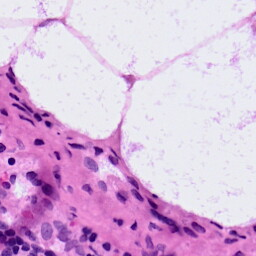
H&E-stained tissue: LymphNode